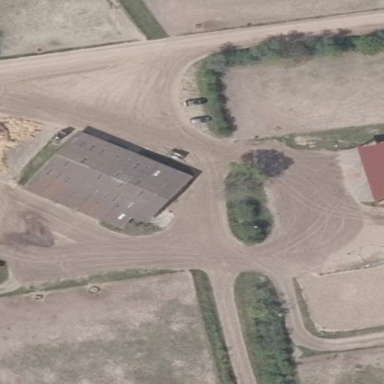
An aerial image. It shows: Farm auxiliary building.